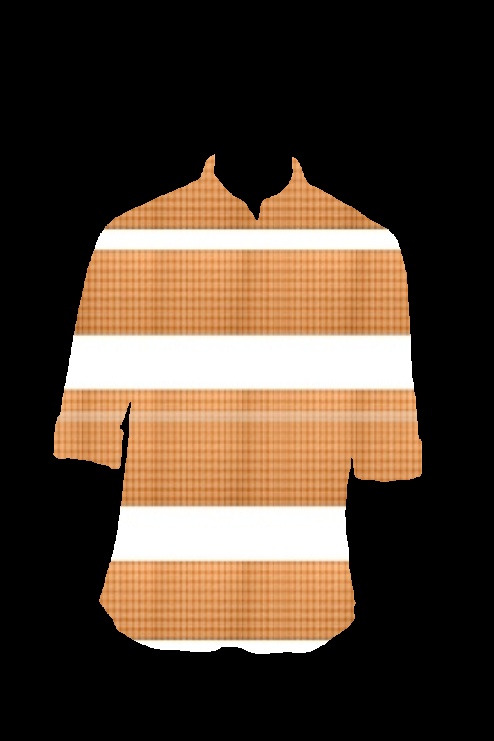
orange white stripe polo shirt